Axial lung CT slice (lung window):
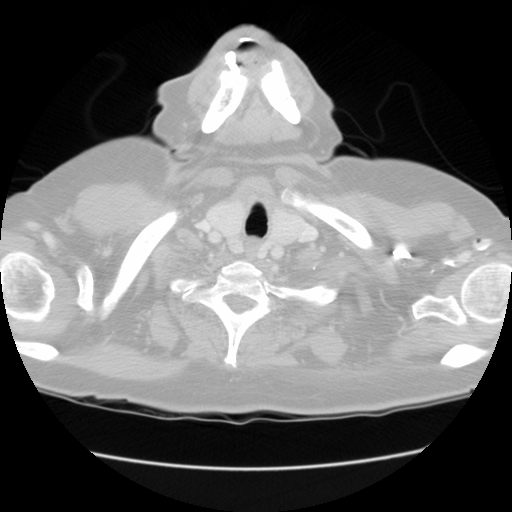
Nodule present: no